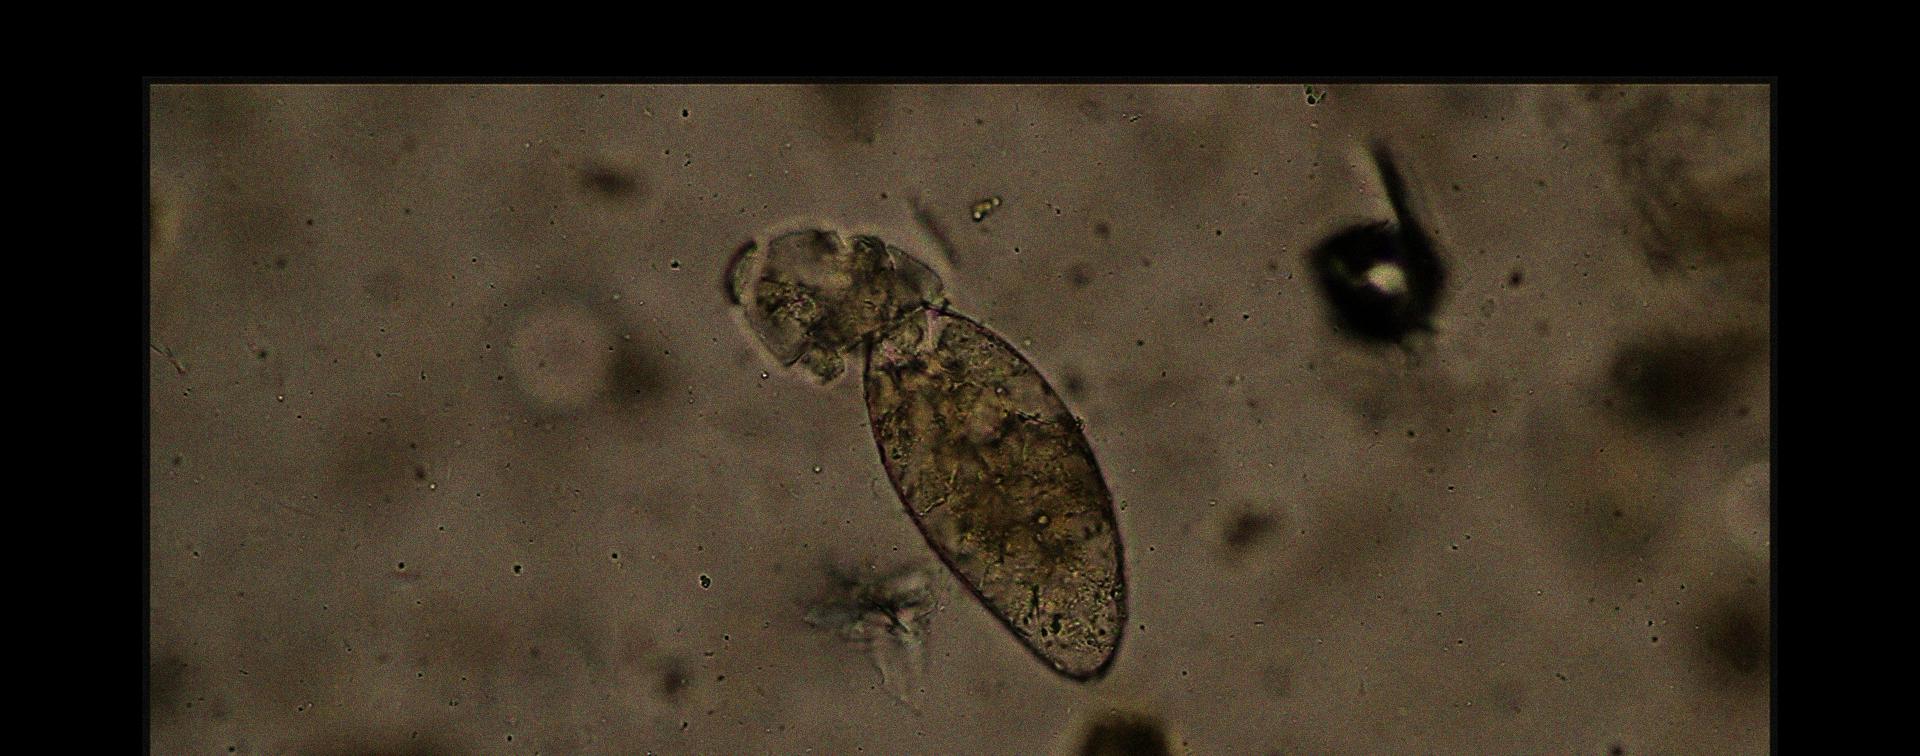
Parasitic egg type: Fasciolopsis buski